Field crop: maize
Growth stage: 2
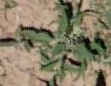
Species: atriplex